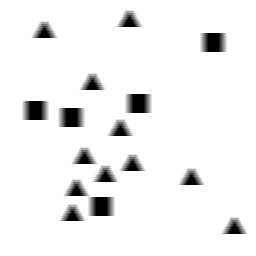
Squares: 5
Triangles: 11
Stars: 0
Total shapes: 16